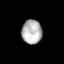
Tissue: lung
Cell type: Myeloid cells
Senescence score: 0.2086
Nuclear area (px): 481
Mean DAPI intensity: 177.753